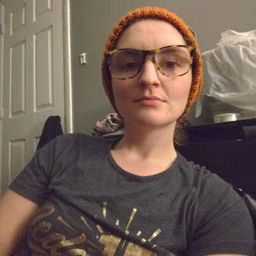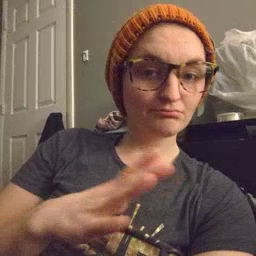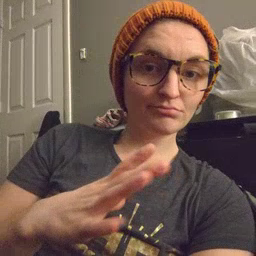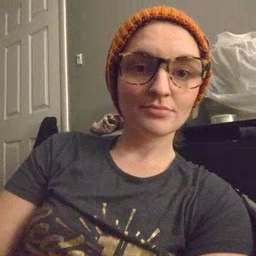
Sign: fine